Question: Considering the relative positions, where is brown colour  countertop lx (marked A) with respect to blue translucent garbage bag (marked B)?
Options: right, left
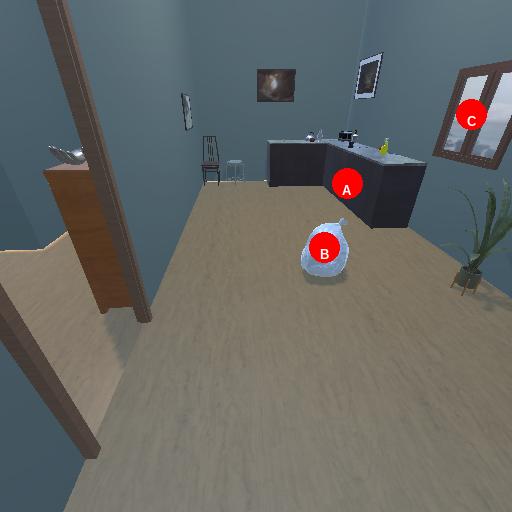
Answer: right